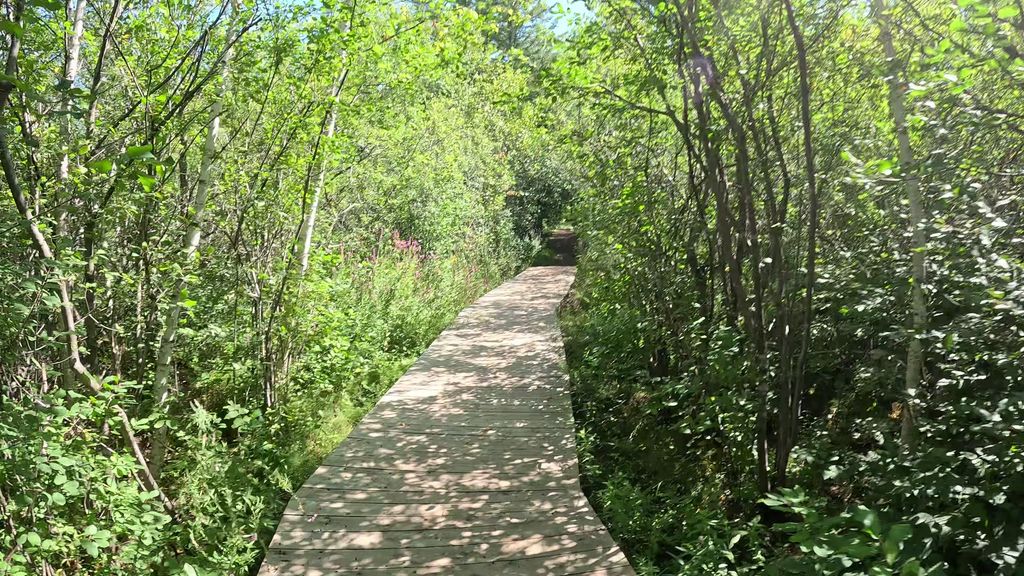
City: ottawa-gatineau